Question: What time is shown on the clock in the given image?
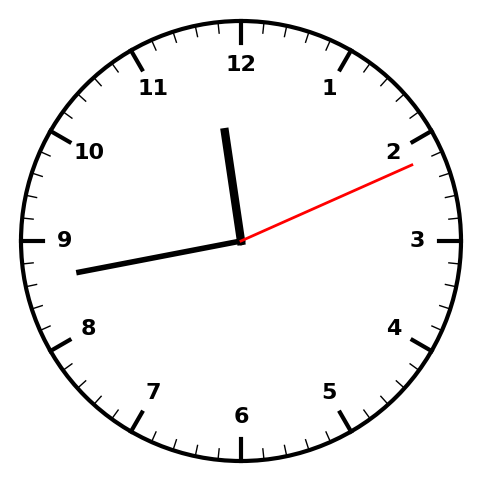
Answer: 11:43:11